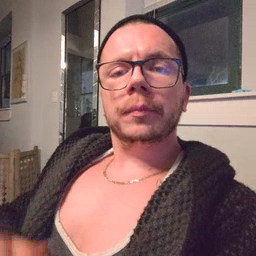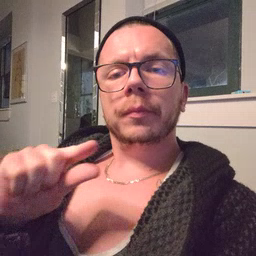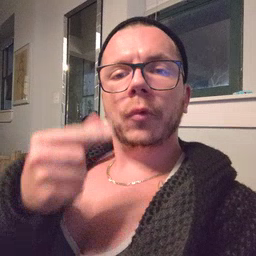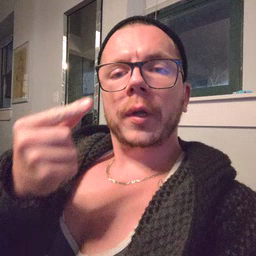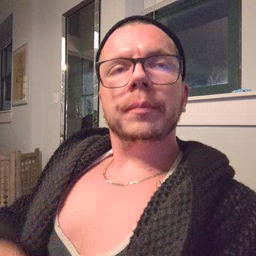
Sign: green